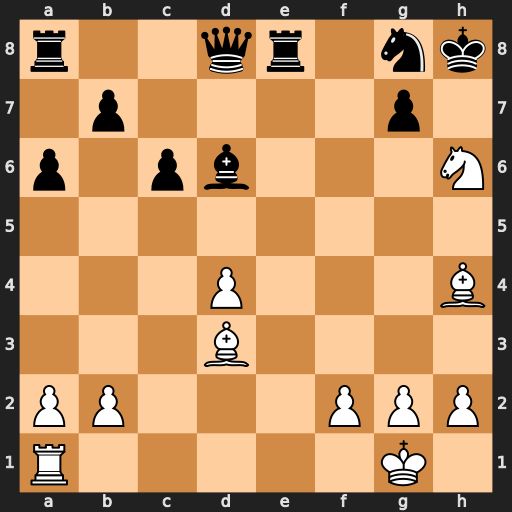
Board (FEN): r2qr1nk/1p4p1/p1pb3N/8/3P3B/3B4/PP3PPP/R5K1
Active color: w
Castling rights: -
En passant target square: -
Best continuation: Nf7#